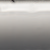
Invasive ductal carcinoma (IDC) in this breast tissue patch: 0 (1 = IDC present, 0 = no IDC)